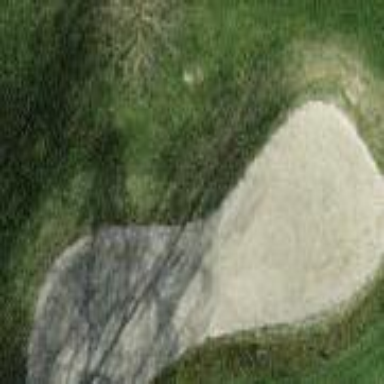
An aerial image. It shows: Golf bunker filled with sandy terrain.